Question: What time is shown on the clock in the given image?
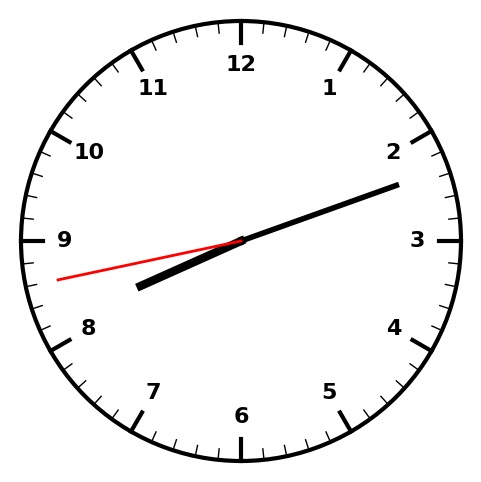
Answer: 08:11:43